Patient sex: M
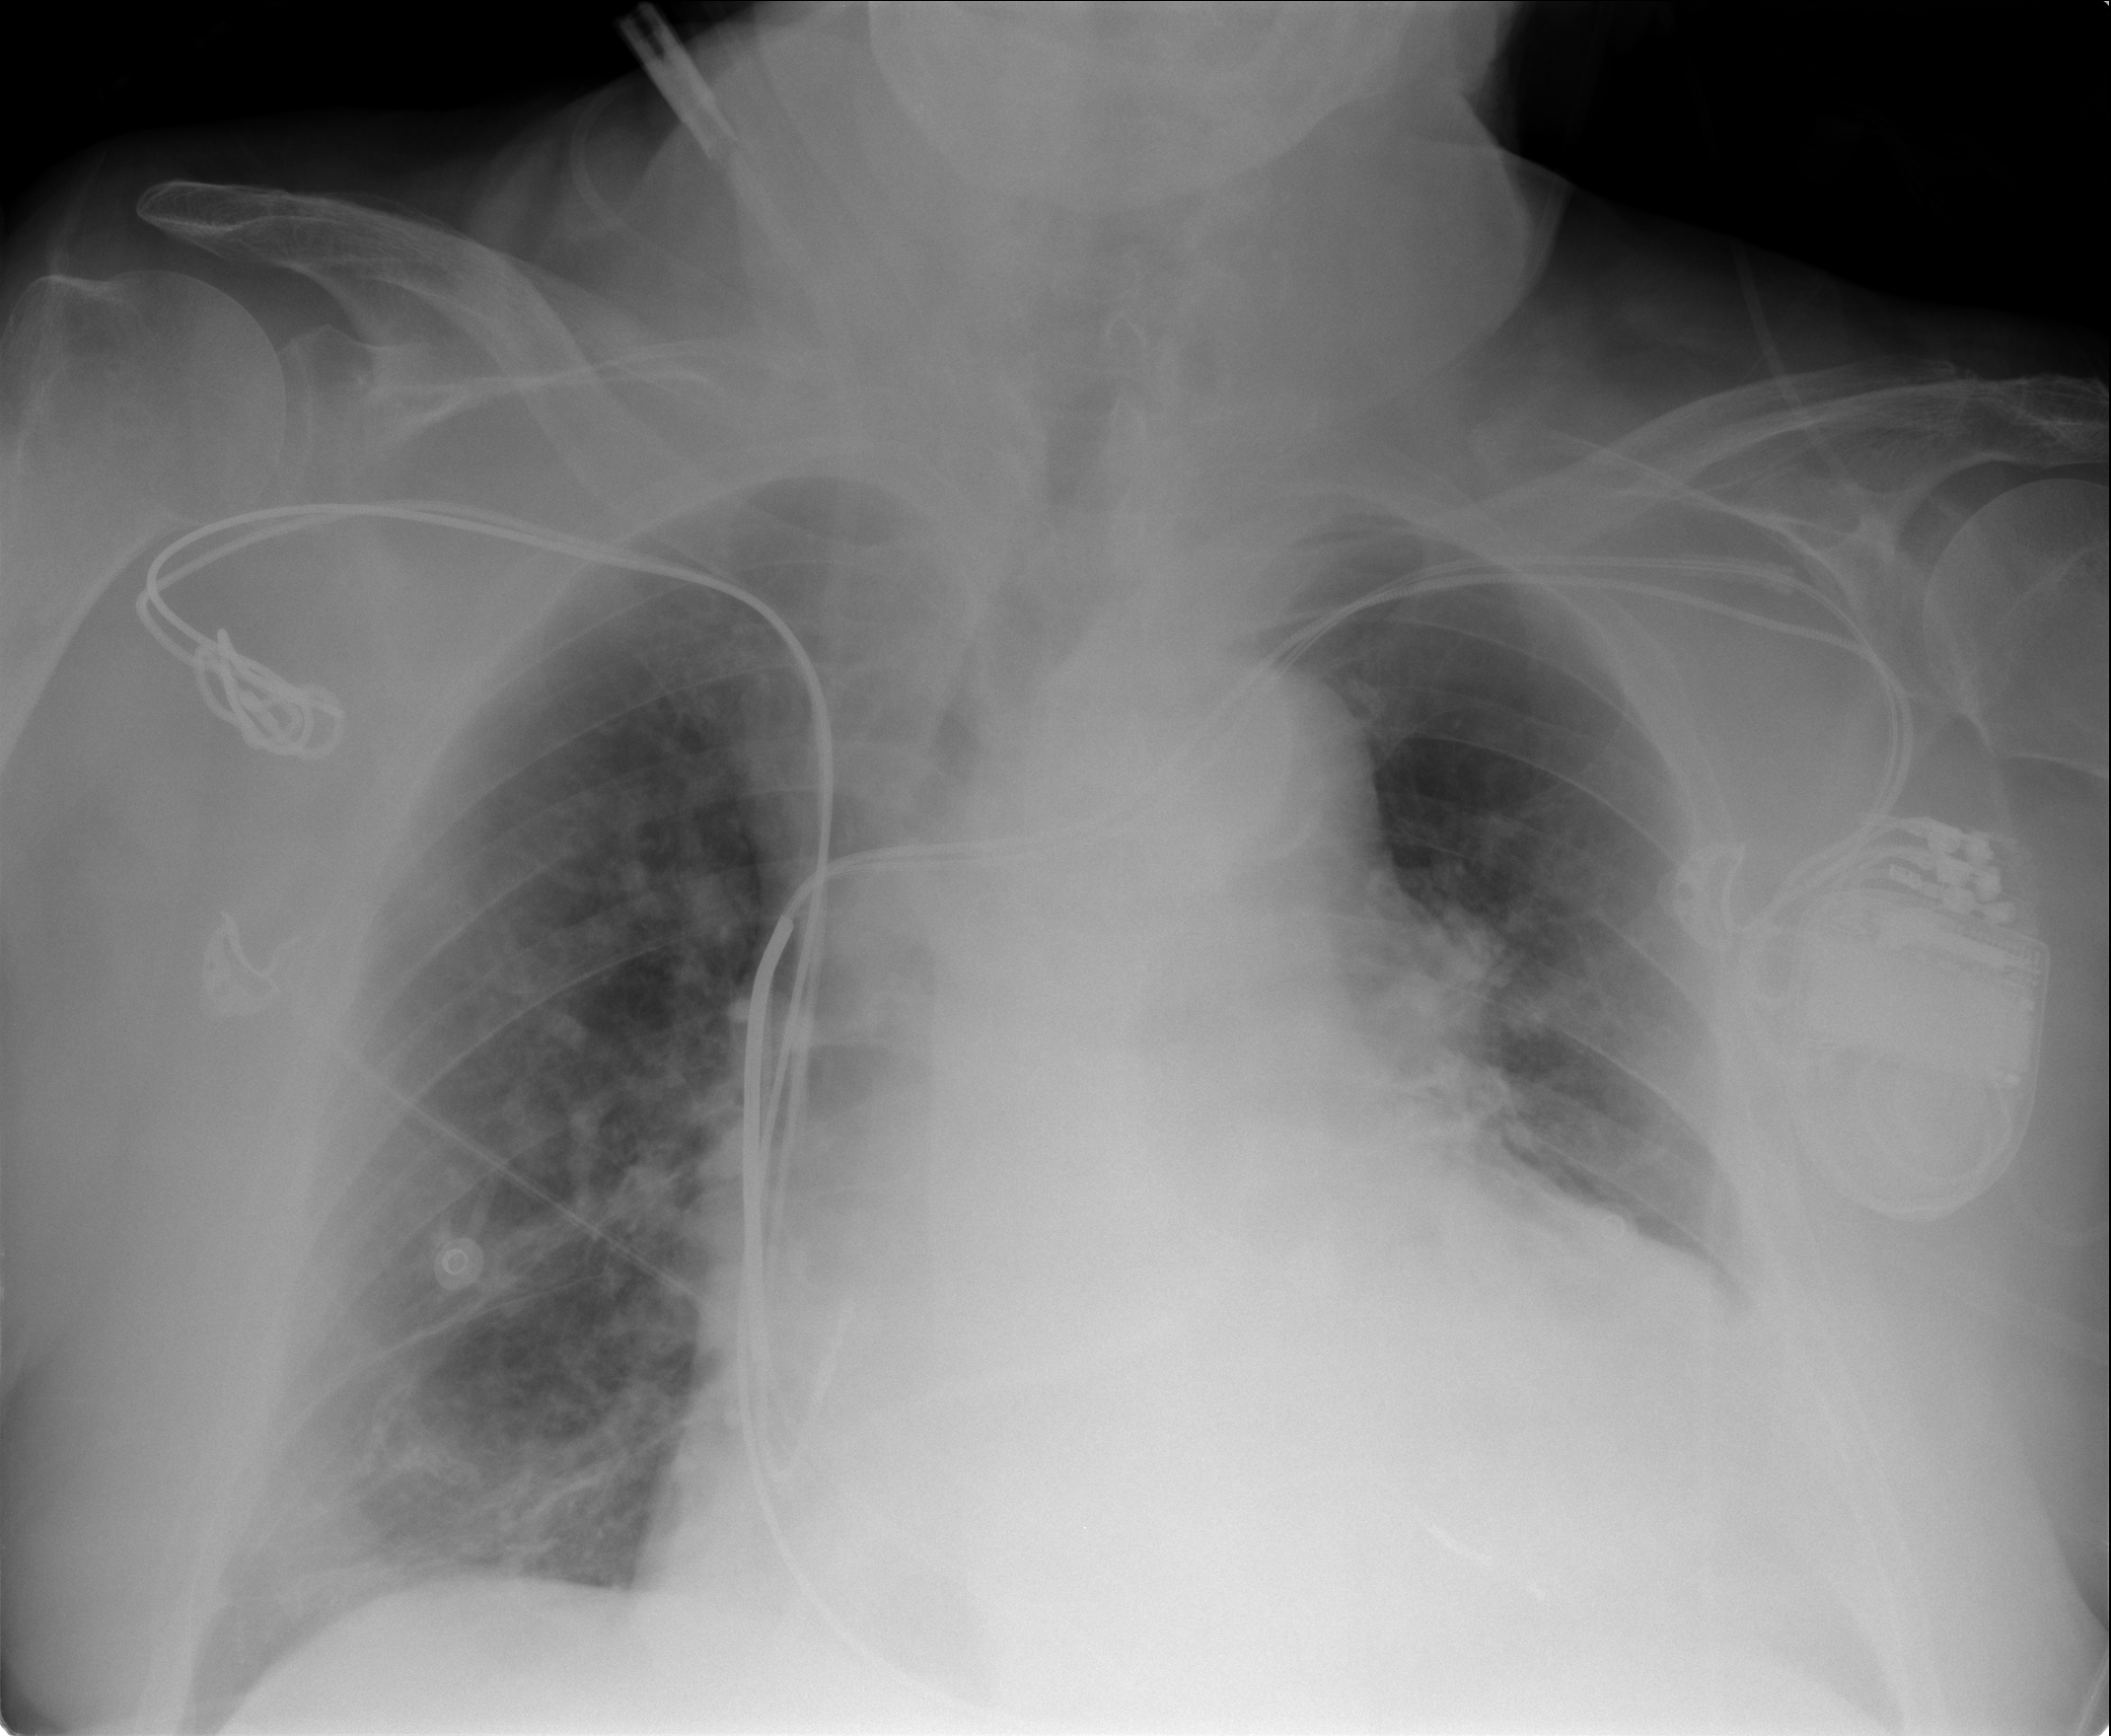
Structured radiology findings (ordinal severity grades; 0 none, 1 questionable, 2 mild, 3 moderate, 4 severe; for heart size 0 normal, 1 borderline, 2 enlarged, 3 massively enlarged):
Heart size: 2
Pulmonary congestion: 2
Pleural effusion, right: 0
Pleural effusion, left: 1
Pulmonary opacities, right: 2
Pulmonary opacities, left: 1
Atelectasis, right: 2
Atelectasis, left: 2